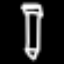
Label: pencil